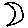
Label: moon